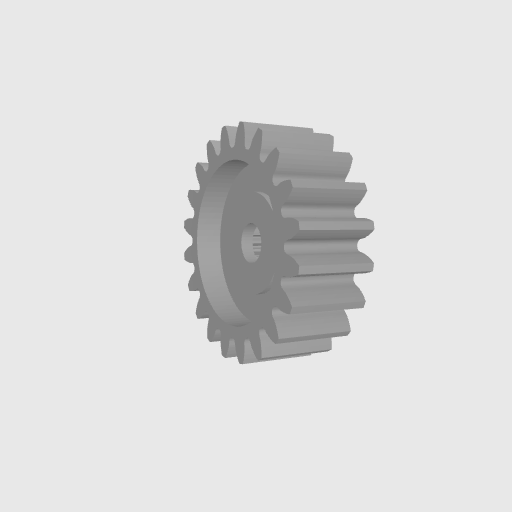
Part: ServoGear20T